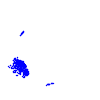
Particle: electron